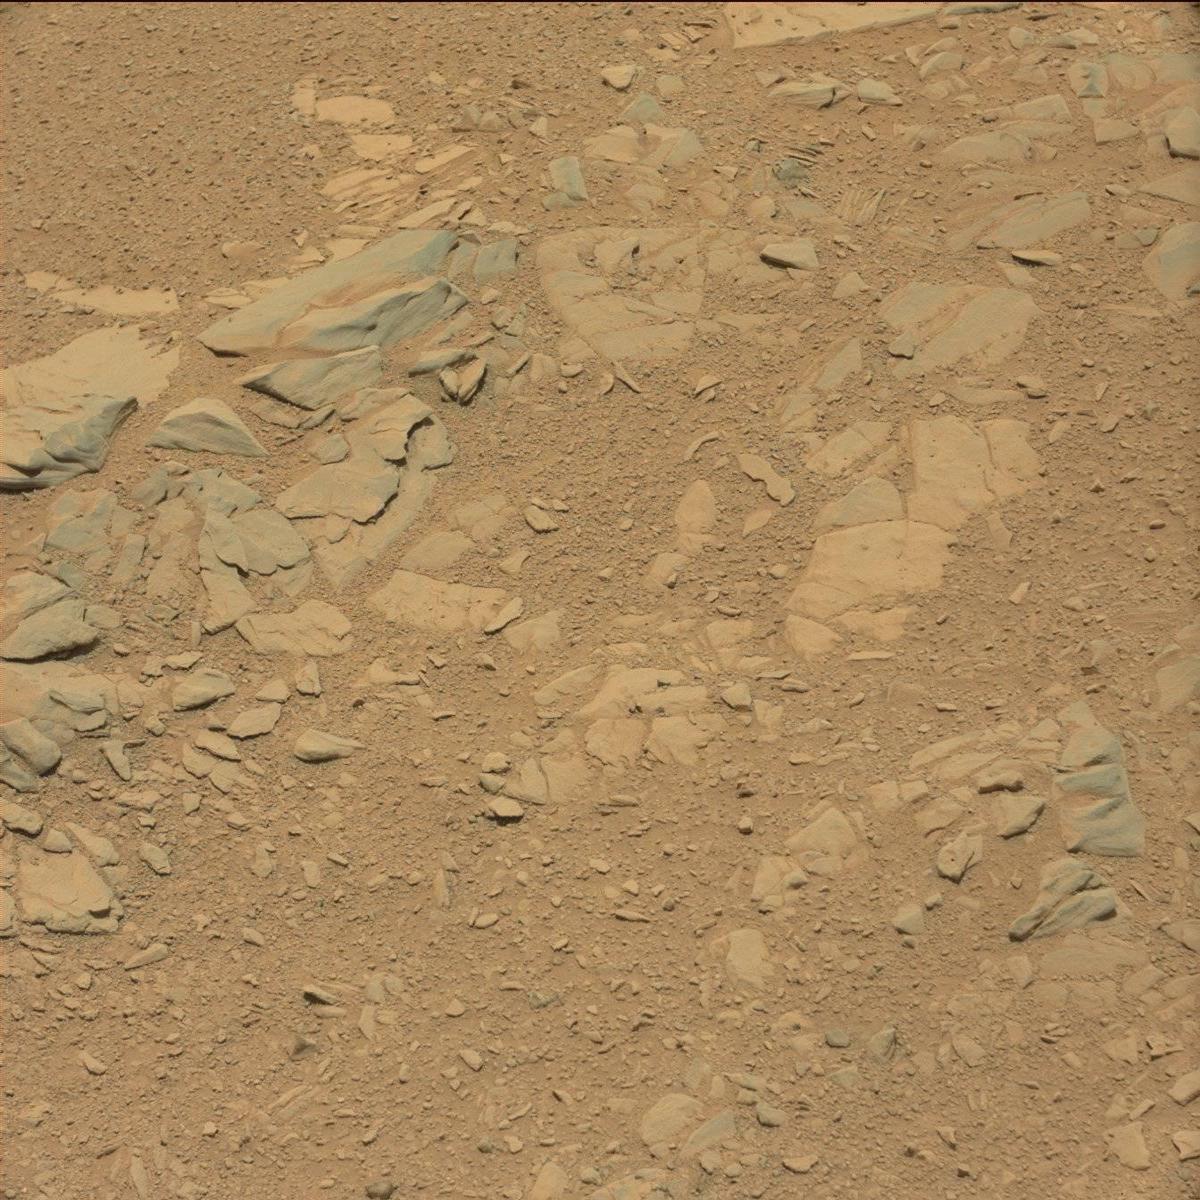
Terrain classes present: Bedrock, Rock, Sand / Soil